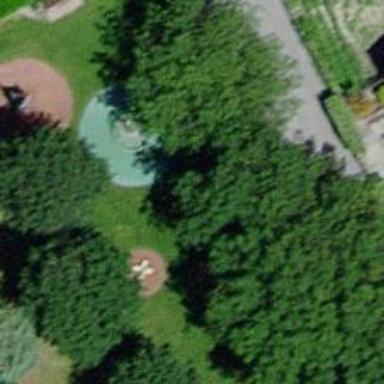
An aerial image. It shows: Springy playground.